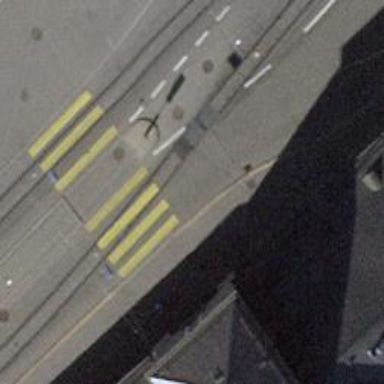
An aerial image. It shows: Kerb serving as barrier.